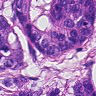
Metastatic tissue present: yes